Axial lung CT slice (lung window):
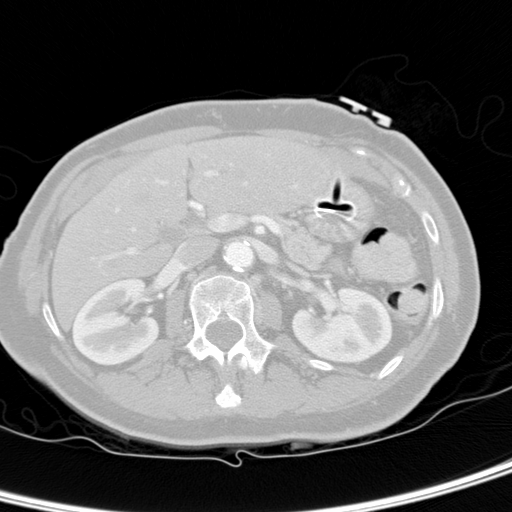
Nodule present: no